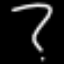
Label: squiggle